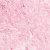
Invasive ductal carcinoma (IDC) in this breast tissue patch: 0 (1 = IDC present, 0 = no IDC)